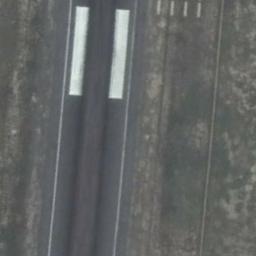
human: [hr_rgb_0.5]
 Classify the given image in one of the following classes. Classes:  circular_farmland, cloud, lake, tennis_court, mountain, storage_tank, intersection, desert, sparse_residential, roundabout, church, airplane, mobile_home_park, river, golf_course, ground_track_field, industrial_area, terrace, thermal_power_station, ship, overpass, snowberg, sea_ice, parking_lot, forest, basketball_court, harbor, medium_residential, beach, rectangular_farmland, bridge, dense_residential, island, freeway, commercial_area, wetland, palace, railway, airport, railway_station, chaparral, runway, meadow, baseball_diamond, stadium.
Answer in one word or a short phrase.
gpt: runway